Field crop: maize
Growth stage: 2
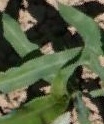
Species: maize